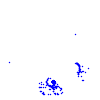
Particle: electron